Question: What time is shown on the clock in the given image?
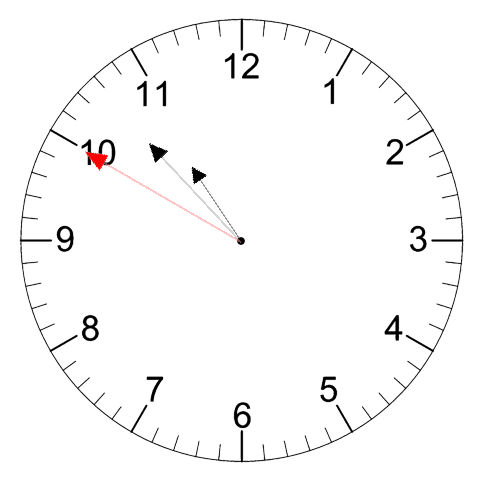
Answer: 10:52:50